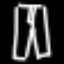
Label: pants